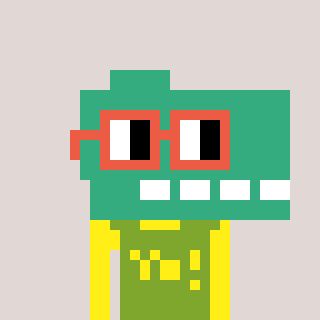
a pixel art character with square orange glasses, a dino-shaped head and a slimegreen-colored body on a warm background